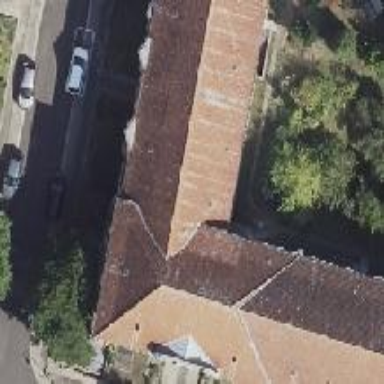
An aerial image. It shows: Residential building with gabled roof covered in roof tiles.